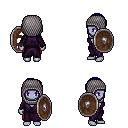
a pixel art fantasy rpg character, female body template, dark elf, purple skin, purple robe, red pants, blue long bangs hairstyle, chain hood, bracelets, shield, four views (front, back, left, right), 2x2 character sprite sheet, small pixel art, hard edges, no anti-aliasing